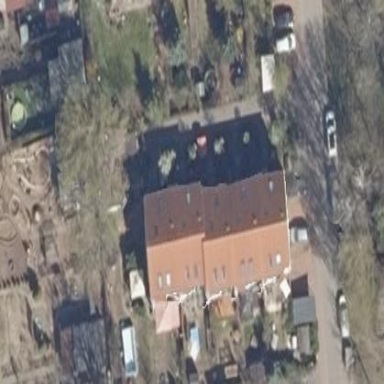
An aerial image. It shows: Terrace building.